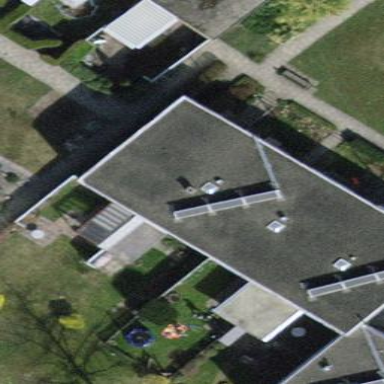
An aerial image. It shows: Flat-roofed terrace building.